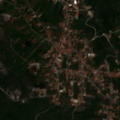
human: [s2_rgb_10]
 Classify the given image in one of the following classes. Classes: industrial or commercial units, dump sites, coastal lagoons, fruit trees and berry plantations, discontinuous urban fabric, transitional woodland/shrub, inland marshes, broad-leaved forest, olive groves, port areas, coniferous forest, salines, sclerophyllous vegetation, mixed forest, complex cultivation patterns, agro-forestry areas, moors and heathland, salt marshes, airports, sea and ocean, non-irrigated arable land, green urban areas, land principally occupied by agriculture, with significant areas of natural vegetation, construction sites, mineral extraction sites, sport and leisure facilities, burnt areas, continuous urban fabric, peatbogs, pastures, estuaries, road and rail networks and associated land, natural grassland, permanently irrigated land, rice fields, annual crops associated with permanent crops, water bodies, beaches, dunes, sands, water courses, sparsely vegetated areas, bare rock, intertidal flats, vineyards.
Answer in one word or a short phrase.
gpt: discontinuous urban fabric, olive groves, complex cultivation patterns, land principally occupied by agriculture, with significant areas of natural vegetation, broad-leaved forest, sclerophyllous vegetation